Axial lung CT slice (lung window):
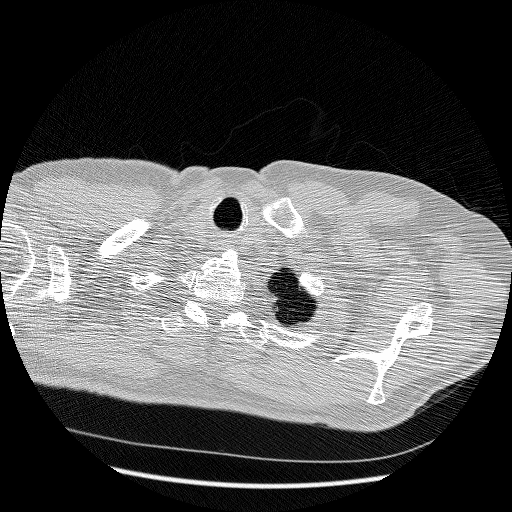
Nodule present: no